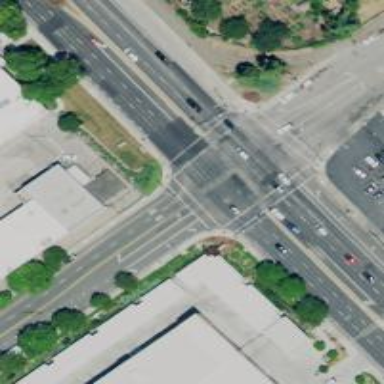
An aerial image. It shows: Solid stop line on the road.